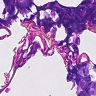
Metastatic tissue present: no